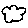
Label: cloud